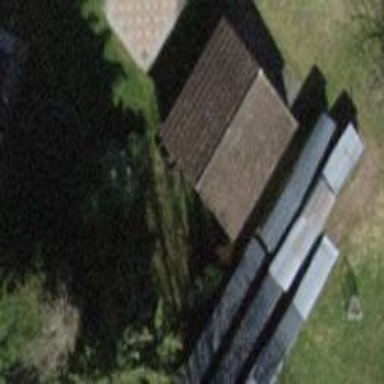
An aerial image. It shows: Building with tile roof.